Field crop: maize
Growth stage: 2
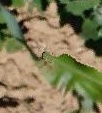
Species: maize